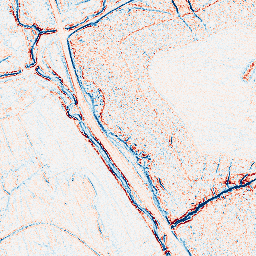
Category: edge_preserving
Decomposition family: bilateral
Decomposition parameters: d: 5
sigma_color: 25
sigma_space: 100
Upsampling method: regularized
Upsampling parameters: scale: 4
lambda_reg: 0.001
Upsampling scale: 4